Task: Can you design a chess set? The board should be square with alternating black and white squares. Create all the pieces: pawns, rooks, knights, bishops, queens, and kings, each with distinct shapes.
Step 1091:
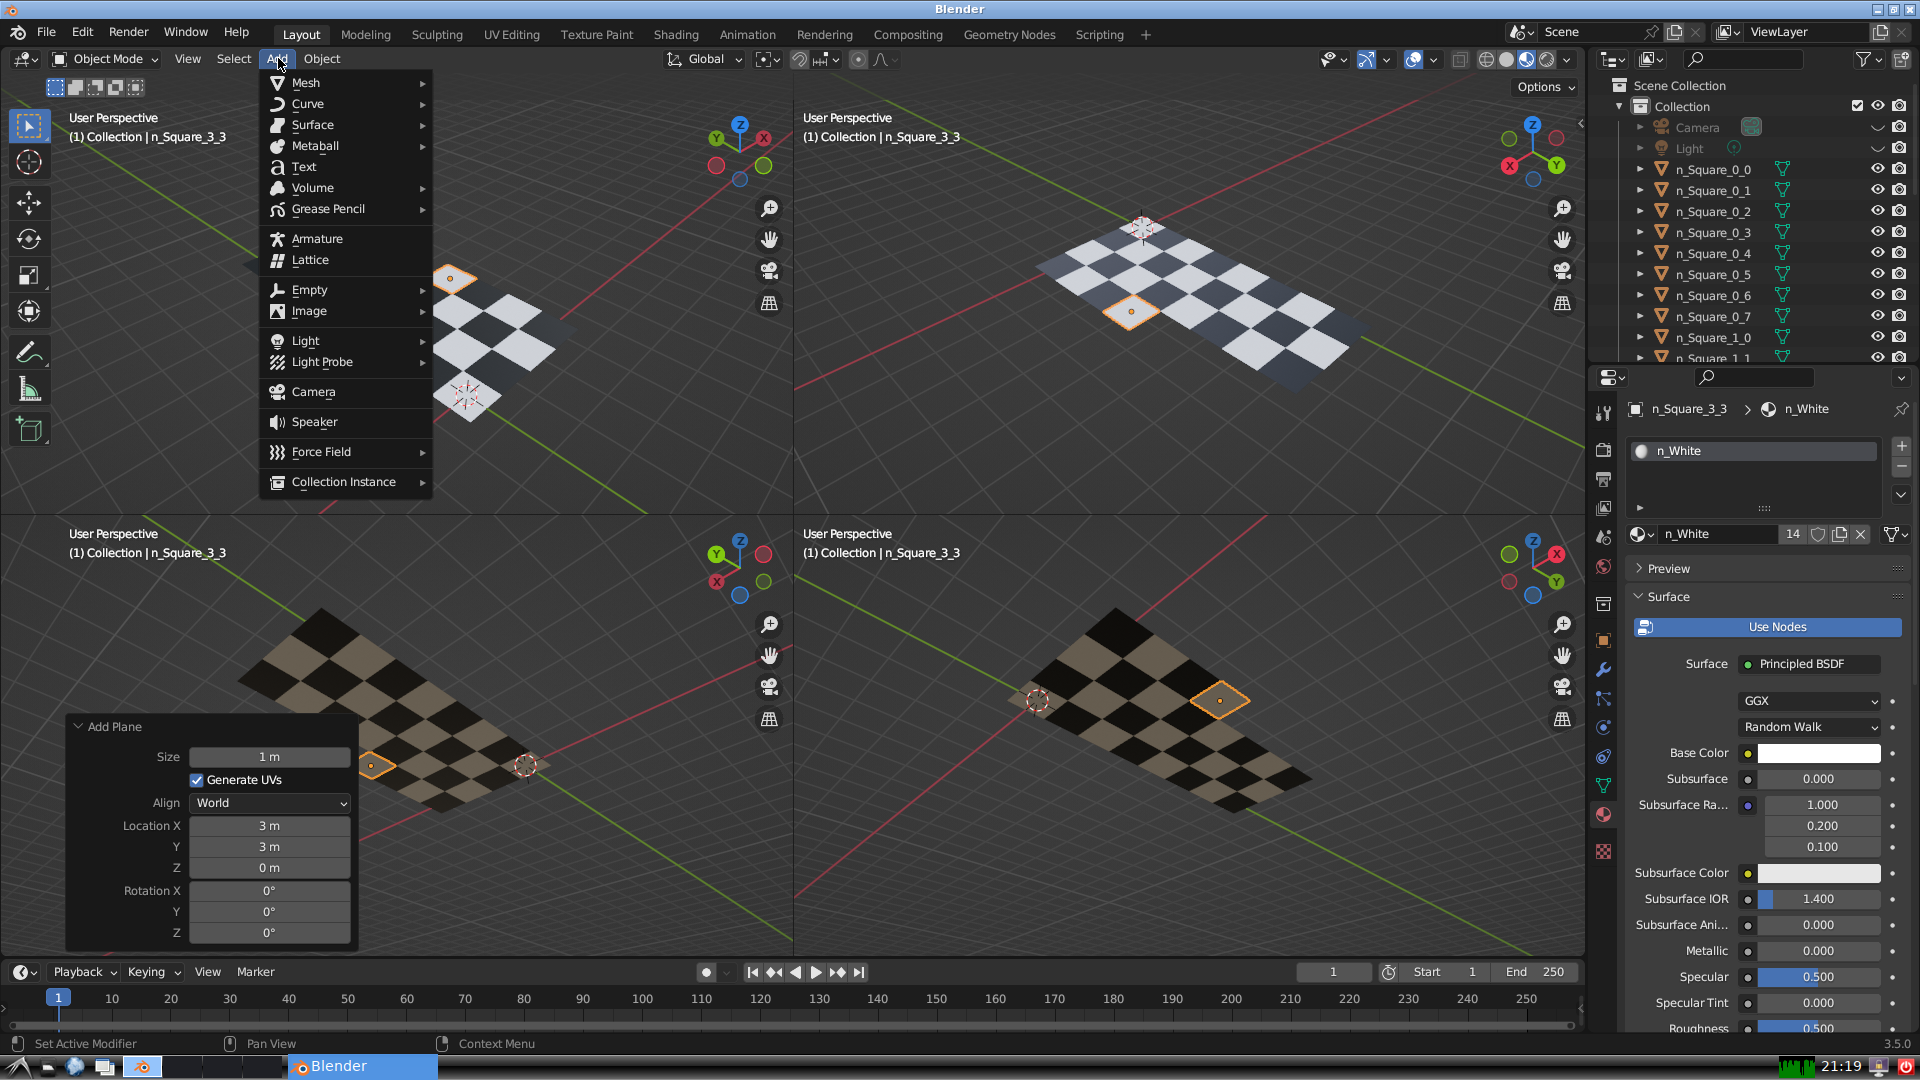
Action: {"mouse_move": [304, 82]}